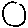
Label: circle